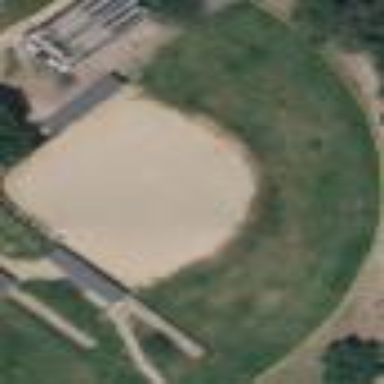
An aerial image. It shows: Dirt baseball pitch for leisure and sports.